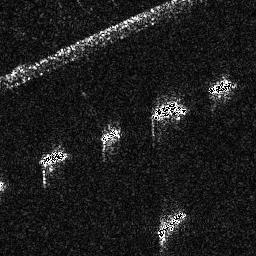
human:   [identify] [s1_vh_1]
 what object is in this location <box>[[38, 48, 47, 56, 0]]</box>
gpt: <ref>1 small ship at the center</ref>

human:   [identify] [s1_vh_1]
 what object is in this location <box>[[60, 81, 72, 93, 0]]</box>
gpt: <ref>1 medium ship at the bottom</ref>

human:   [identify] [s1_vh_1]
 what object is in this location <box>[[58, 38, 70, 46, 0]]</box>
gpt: <ref>1 medium ship at the center</ref>

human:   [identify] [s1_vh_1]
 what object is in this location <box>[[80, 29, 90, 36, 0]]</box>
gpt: <ref>1 small ship at the right</ref>